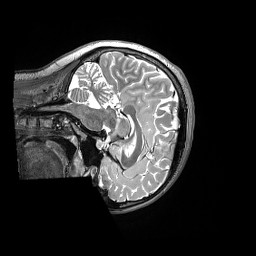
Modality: T2w
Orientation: sagittal